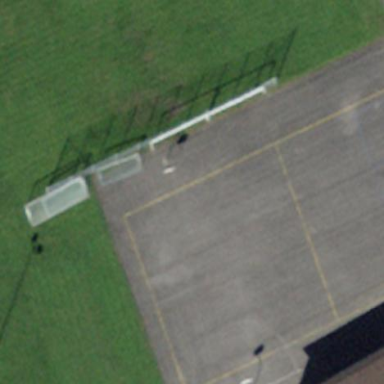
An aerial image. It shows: Multi-sport pitch with tartan surface for leisure activities on land.